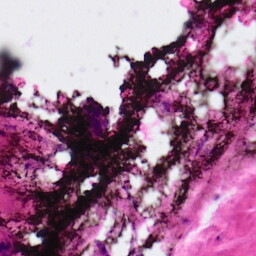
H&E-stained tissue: Ovarian